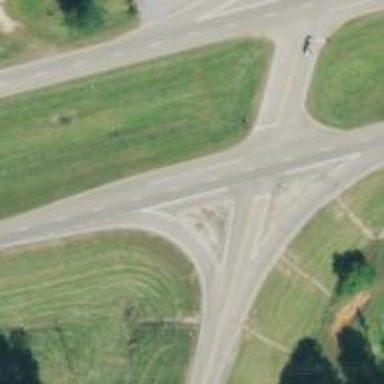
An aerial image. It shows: Asphalt trunk link road.